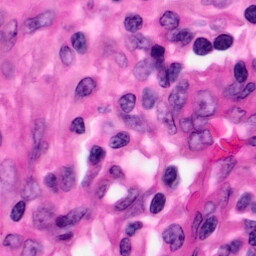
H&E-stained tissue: Pancreatic